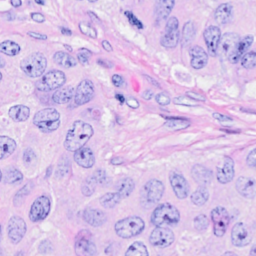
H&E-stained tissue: Breast